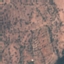
Land use / land cover: PermanentCrop